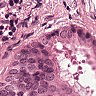
Metastatic tissue present: yes